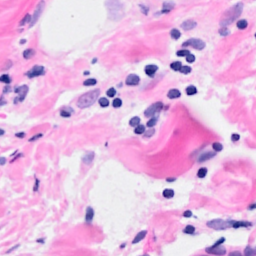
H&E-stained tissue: Breast